Question: I have a small excel file that is launched by a scheduling app every 15 minutes.
Functions in the excel cells read data from various places on the network and stores it in cells in this excel file. That all works perfectly.
VBA code then saves the file and does an Application.Quit.
In the previous version of excel, it worked great. Since upgrading to 2016, 'Application.Quit' closes the "excel interface" but Task manager shows a hundred "Excel.exe"'s still sitting there using up 40MB of memory each.
The attached picture shows only five excel.exe's in Task Manager since the computer had only been running less than two hours at this point. But after 24 hours there are about 100 of them. So the computer crashes within a few days.

---
Thanks for the speedy assistance. I'm not sure if I'm supposed to put my responses here by editing my original question.
Here is the code. The actual updating of cell values is performed in the cells themselves. There is an Add In that reads values from some PLCs in our factory. That all works fine.
'''
Private Sub Workbook_Open()
Application.CalculateFull
ActiveWorkbook.Save
Application.Quit
End Sub
'''
When the excel file it launched, it updates and closes. This has worked for many years until we upgraded to 2016. Application.Quit would make excel go away completely. Not now.
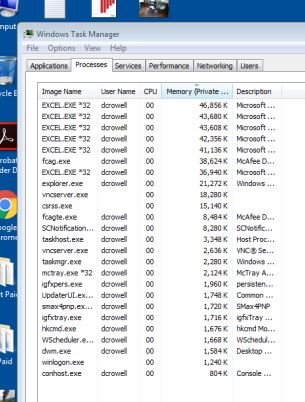
Answer: Before , Excel had the possibilities to have multiple Excel files in a single window.
In , it is one window per application.
The problem with your code is that it closes an instance. Based on the fact how the Excel files were opened, this would be either enough or not. E.g., if Excel files were opened in the same instance this would be quite enough.